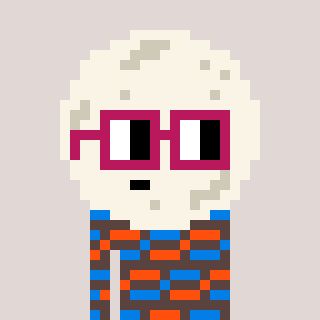
a pixel art character with square dark red glasses, a moon-shaped head and a darkbrown-colored body on a warm background